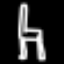
Label: chair